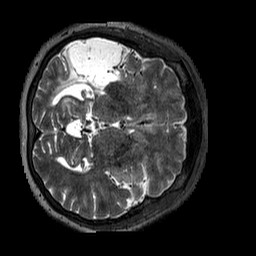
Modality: T2w
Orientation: axial
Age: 59
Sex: female
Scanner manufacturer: siemens
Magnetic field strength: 3 T
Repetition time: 3.2 s
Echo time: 0.567 s